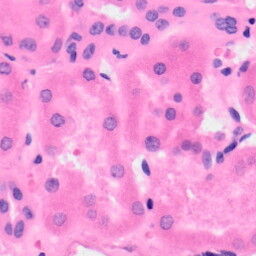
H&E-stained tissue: Kidney